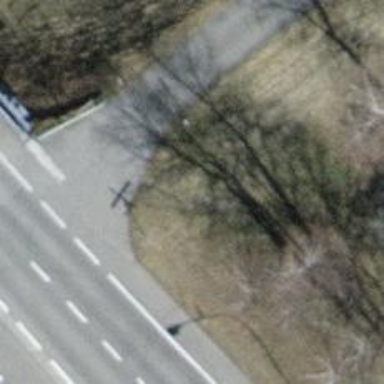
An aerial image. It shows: Guidepost with information.